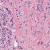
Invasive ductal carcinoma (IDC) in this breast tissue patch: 1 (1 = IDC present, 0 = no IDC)